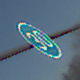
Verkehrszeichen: VorgeschriebeneMindestgeschwindigkeit
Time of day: MorningAfternoon
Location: Outdoor (Nature)
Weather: Clear
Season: Winter
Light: Natural